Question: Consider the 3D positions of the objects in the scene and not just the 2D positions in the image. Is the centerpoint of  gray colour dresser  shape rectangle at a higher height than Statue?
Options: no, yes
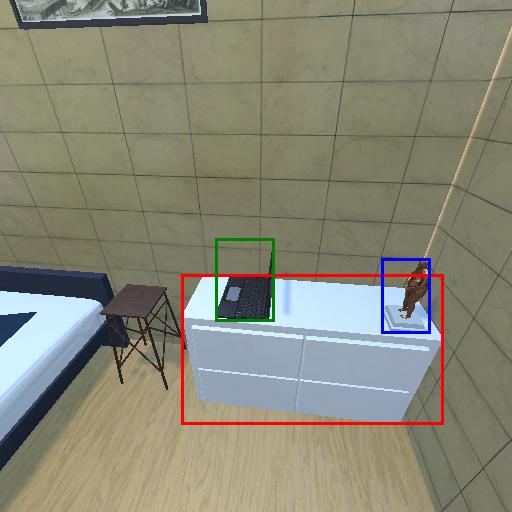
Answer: no